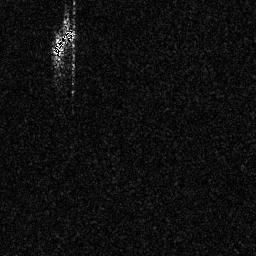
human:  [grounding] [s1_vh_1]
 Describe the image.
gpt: In the satellite image, there is  <ref>1 medium ship </ref> <box>[[19, 10, 29, 21, 0]]</box> located at top left.